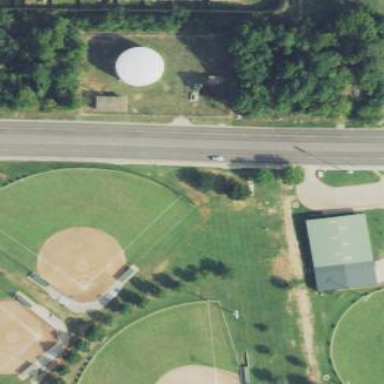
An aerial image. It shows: Baseball pitch for leisure land activities.